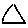
Label: triangle